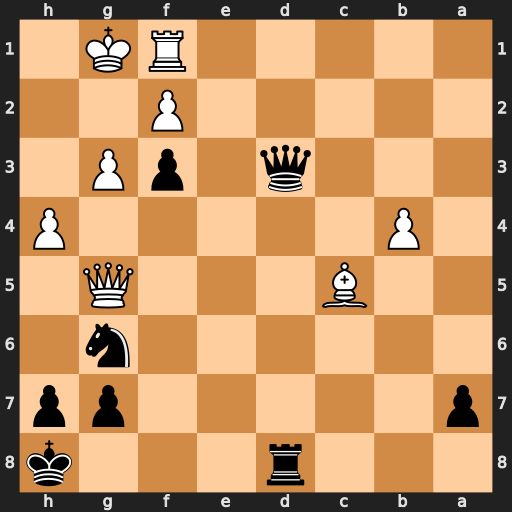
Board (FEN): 3r3k/p5pp/6n1/2B3Q1/1P5P/3q1pP1/5P2/5RK1
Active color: b
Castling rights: -
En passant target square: -
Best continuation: Qxf1+ Kxf1 Rd1#